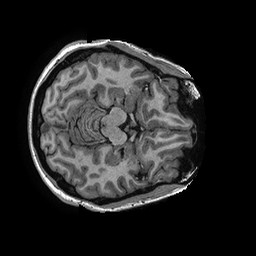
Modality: T1w
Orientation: axial
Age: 42
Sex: female
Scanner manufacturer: ge
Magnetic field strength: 3 T
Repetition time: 0.006952 s
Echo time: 0.00292 s